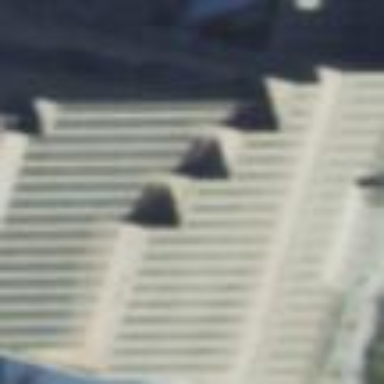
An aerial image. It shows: Building with flat concrete roof.